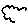
Label: cloud